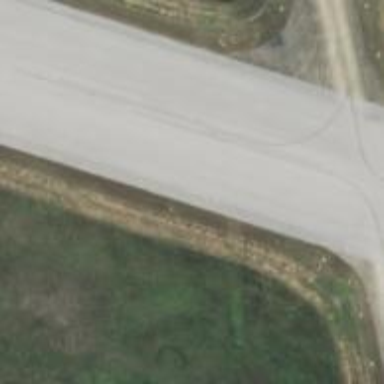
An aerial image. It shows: Asphalt runway at the airport.